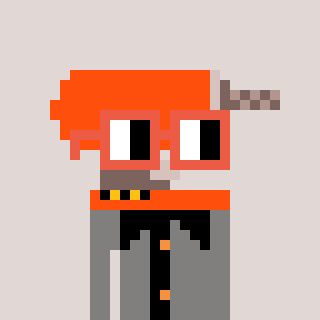
a pixel art character with square orange glasses, a drill-shaped head and a bluegrey-colored body on a warm background